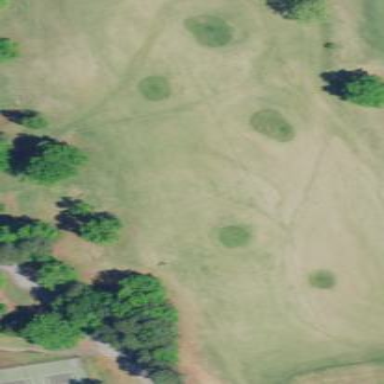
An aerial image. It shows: Driving range for golfing on grass surface.